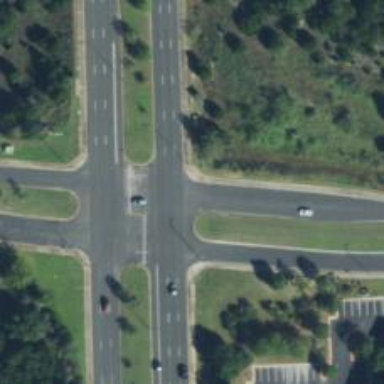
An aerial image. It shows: Tertiary road.